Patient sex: M
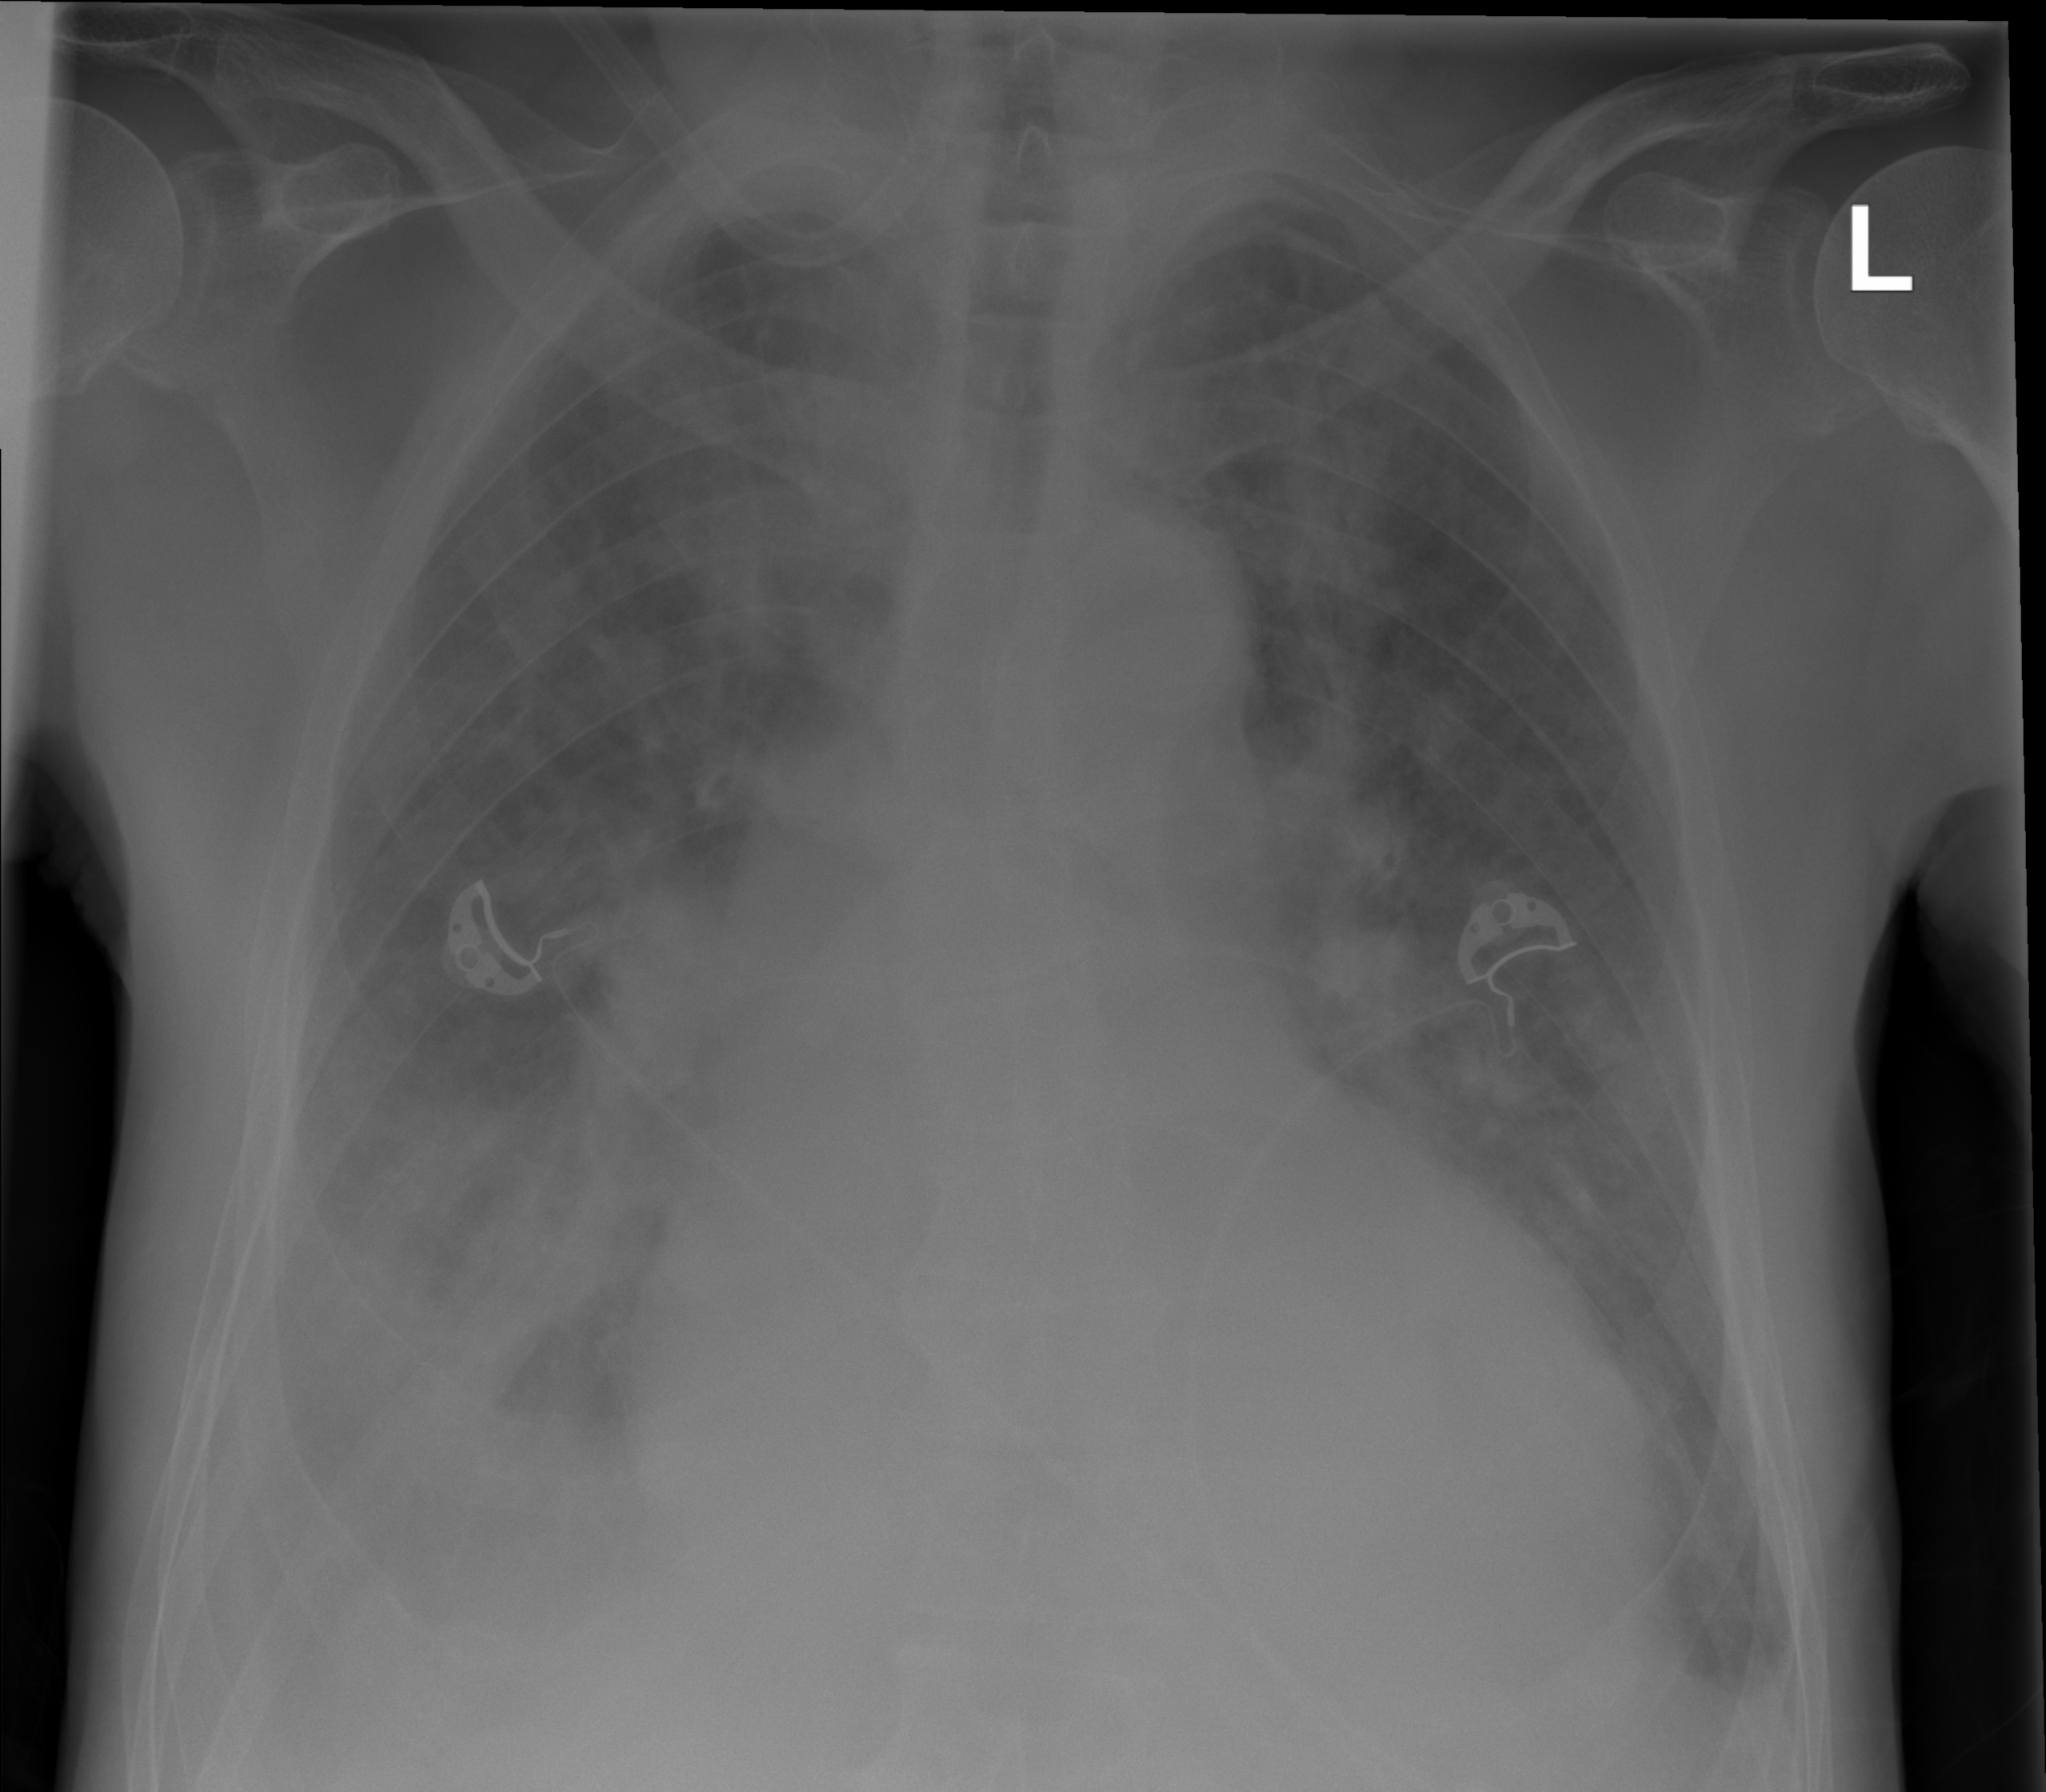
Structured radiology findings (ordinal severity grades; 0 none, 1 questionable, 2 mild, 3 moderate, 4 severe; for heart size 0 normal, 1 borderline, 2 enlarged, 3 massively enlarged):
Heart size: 2
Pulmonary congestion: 2
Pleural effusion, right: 2
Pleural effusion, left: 2
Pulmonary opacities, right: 2
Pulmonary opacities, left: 2
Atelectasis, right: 2
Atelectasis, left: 2